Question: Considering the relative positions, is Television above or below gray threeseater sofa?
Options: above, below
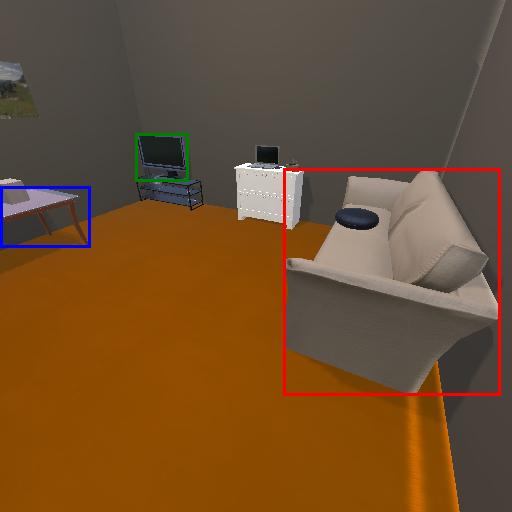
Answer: above